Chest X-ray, AP view. Patient: 60 years old, sex M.
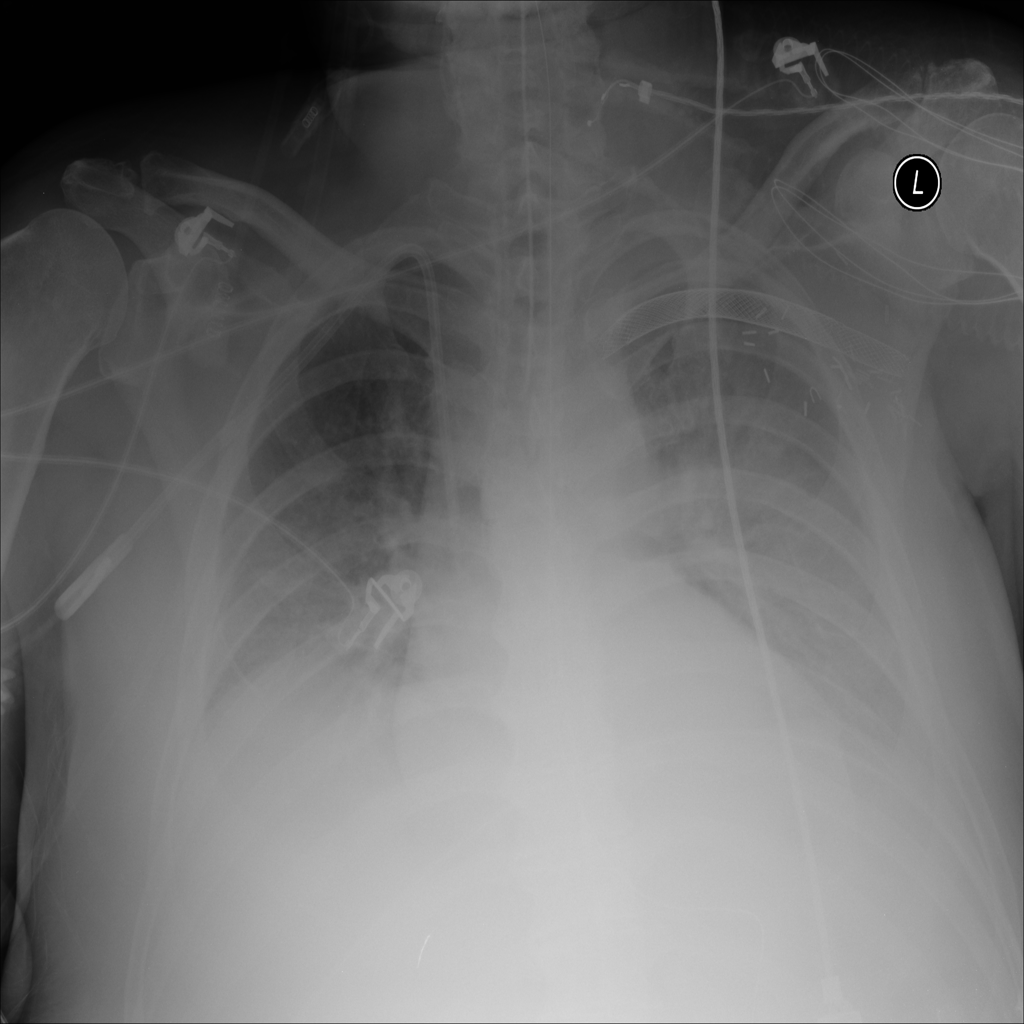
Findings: Edema, Effusion, Infiltration